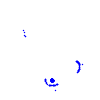
Particle: electron